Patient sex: F
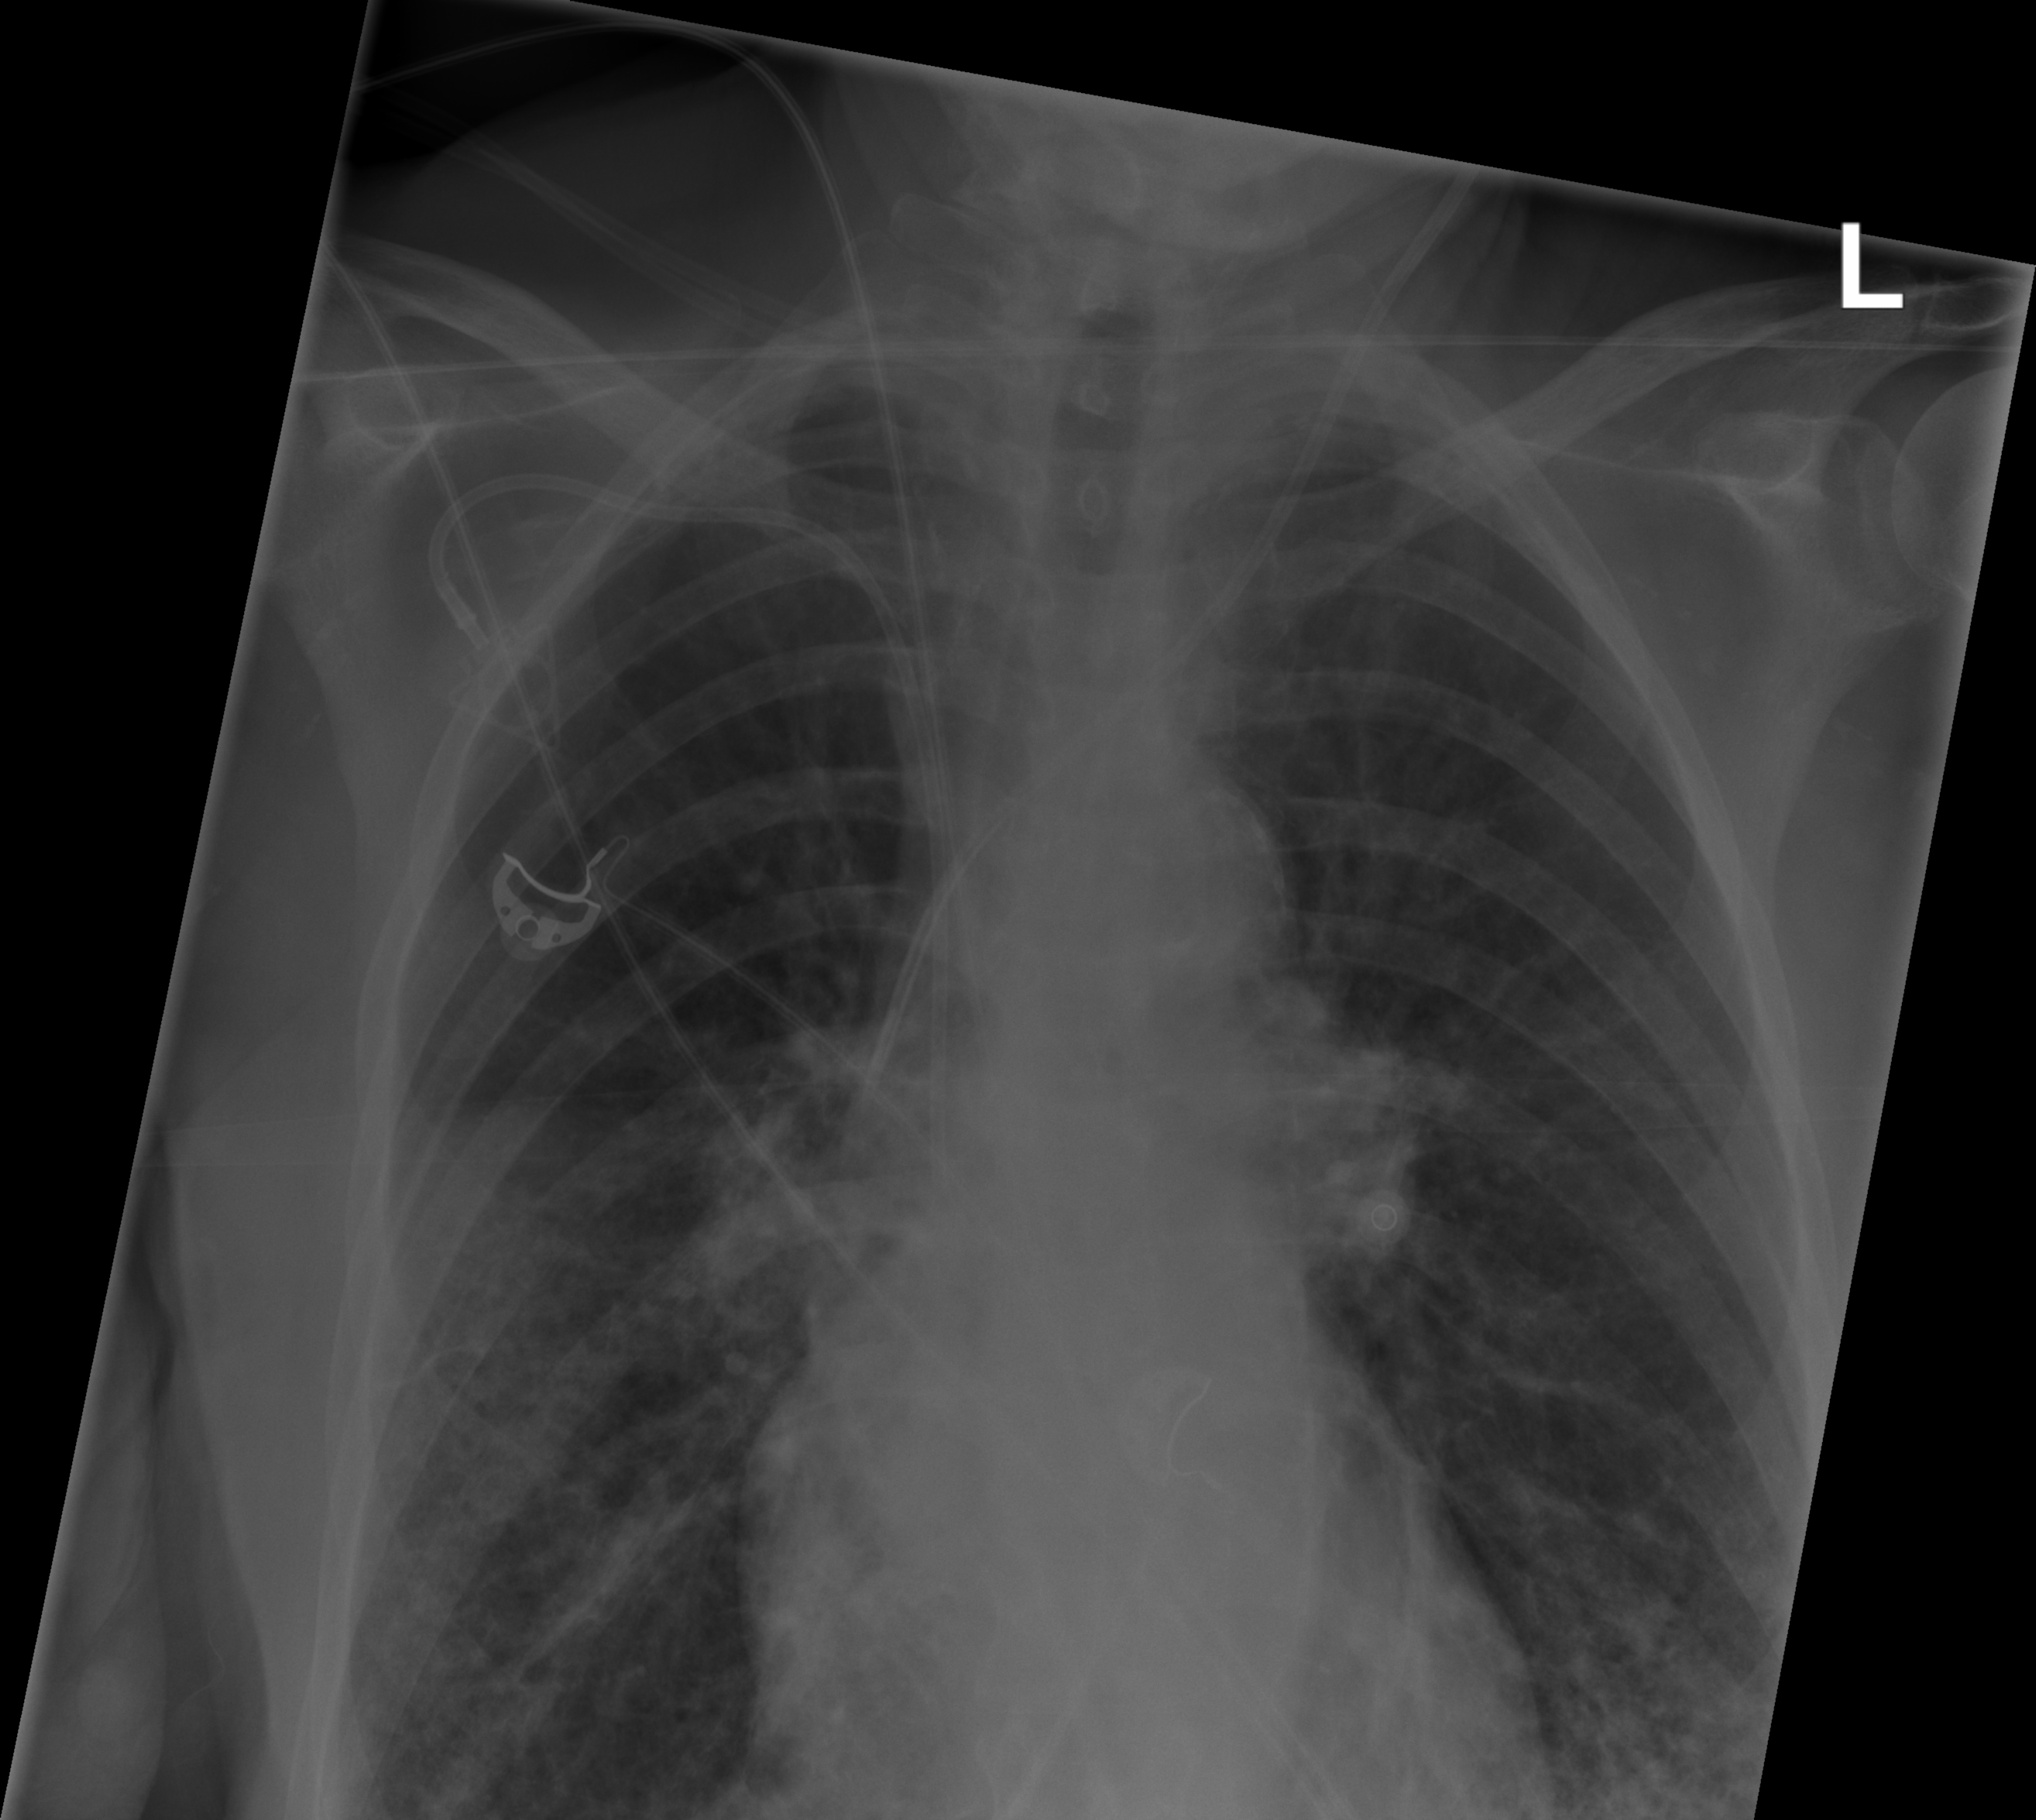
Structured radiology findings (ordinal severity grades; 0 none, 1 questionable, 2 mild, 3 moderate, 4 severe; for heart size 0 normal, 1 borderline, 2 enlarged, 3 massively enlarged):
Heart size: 0
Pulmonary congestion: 0
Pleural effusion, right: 0
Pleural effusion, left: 0
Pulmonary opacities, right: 2
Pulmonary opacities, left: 2
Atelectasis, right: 0
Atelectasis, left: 0